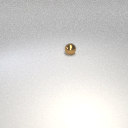
small brown metal sphere